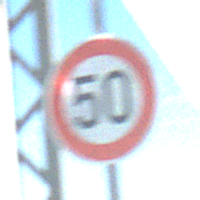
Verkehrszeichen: Geschwindigkeit50
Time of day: MorningAfternoon
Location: Outdoor (Special)
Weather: Clear
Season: NotSpecified
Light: Natural